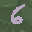
Label: 6